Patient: sex M, age 60
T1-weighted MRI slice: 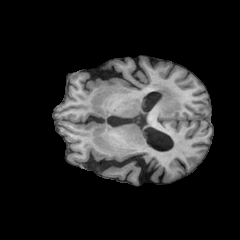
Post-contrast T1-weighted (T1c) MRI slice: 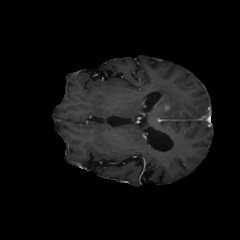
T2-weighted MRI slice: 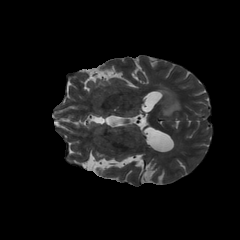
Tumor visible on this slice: yes
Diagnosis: Glioblastoma, IDH-wildtype
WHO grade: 4